Question: I have a simple unordered list with discs as 'list-type'. I want to make the disc large so I enlarged the font-size of the 'ul'. However, now the disc is not aligned in the middle vertically with the text.

What am I doing wrong?
<URL>
'''
<div>
<ul>
<li><a href="#">Lorem ipsum</a></li>
<li><a href="#">Lorem ipsum</a></li>
<li><a href="#">Lorem ipsum</a></li>
</ul>
</div>
ul {list-style: disc;font-size: 260%;}
a {font-size: 16px;
line-height: 40px;
display: inline-block;
padding: 10px;
margin: 5px 10px 5px 0;
border:1px solid green}
'''
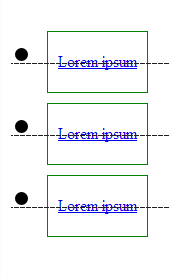
Answer: One solution is to use psedo-element 'before':
'''
.stops {}
.stops ul {list-style-type: none;}
.stops li {}
.stops a {font-size: 16px;
line-height: 40px;
display: inline-block;
padding: 10px;
margin: 5px 10px 5px 0;
border:1px solid green}
li:before {content:"*";font-size:120px;vertical-align:middle;line-height:20px;}
'''
Don't have to use 'list-style: disc' but 'content:"."' and adjust the font size to looks like large disc.
<URL>